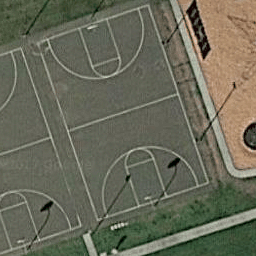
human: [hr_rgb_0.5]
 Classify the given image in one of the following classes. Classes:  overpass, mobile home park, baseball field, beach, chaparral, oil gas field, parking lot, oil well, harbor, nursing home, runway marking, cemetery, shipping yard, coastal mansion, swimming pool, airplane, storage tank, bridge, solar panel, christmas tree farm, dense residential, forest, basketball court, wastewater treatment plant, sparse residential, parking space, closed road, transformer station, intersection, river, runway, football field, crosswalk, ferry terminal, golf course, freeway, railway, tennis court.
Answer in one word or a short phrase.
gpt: basketball court